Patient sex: M
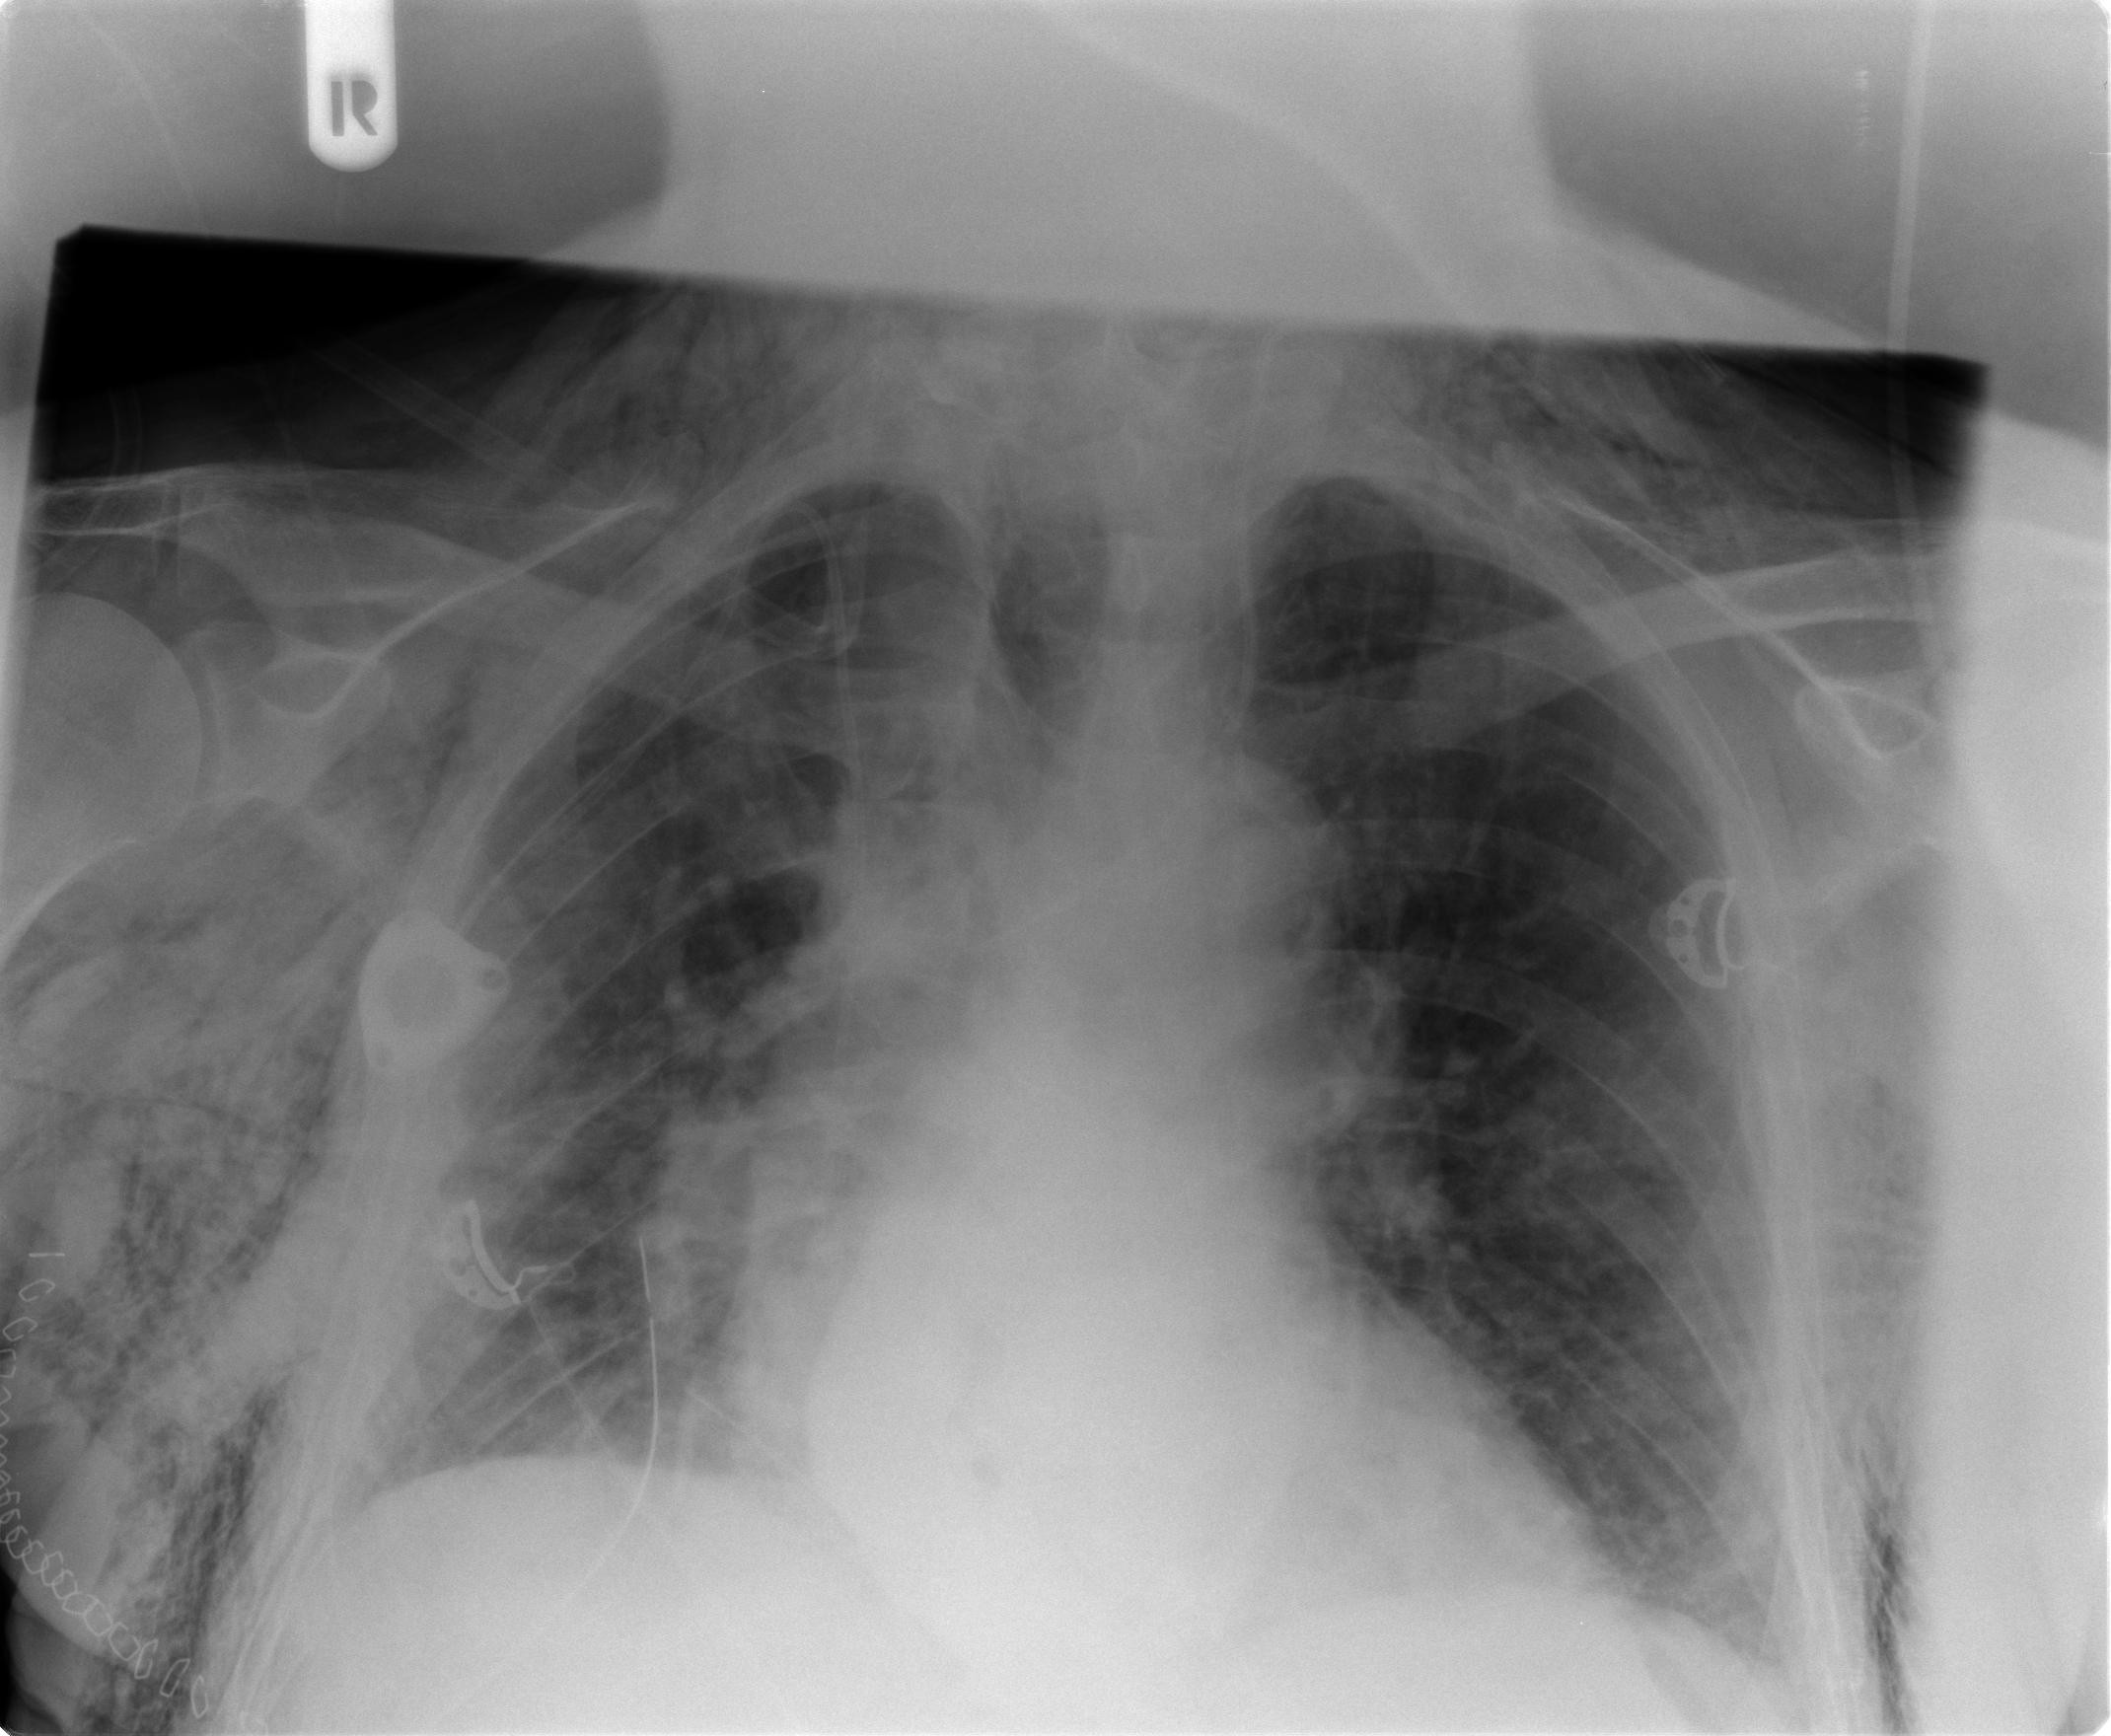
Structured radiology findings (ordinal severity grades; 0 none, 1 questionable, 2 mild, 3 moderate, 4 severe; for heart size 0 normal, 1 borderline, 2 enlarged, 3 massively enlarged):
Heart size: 2
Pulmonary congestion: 0
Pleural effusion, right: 2
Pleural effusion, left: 0
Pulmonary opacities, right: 0
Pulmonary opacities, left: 0
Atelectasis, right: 2
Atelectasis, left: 2